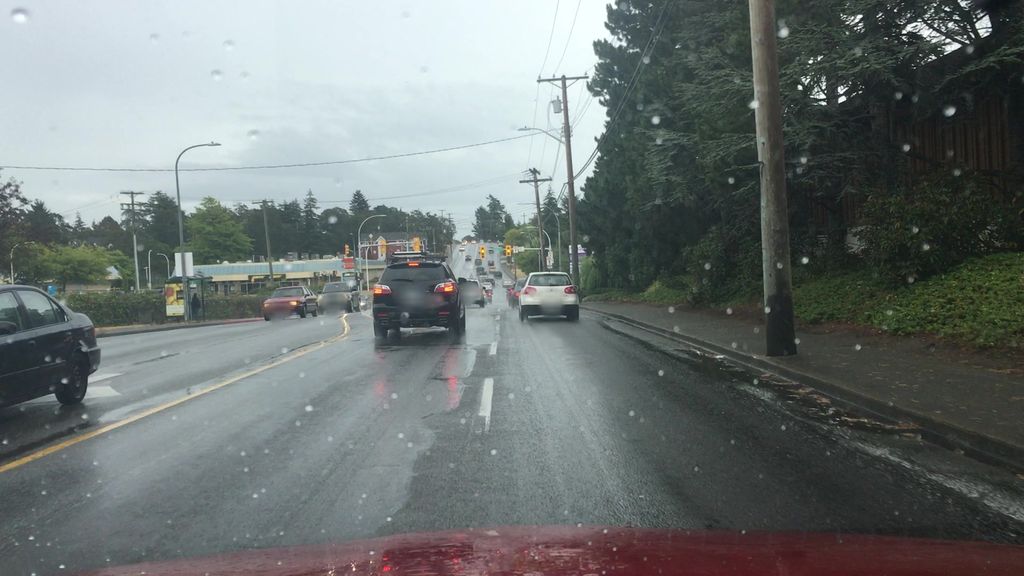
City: victoria